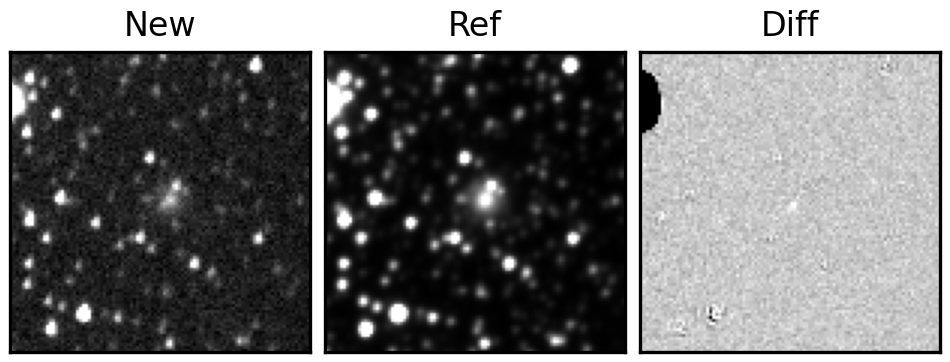
Label: real